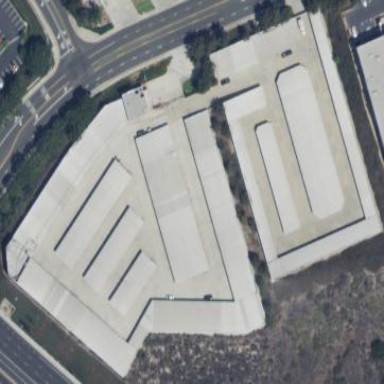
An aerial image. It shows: Commercial area with storage rental shop.